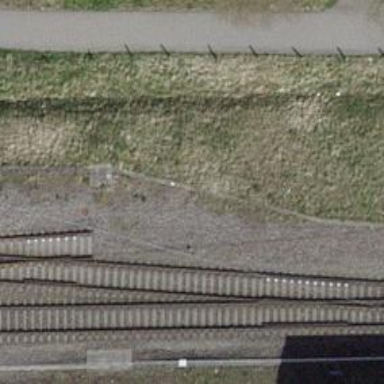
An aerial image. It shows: Siding railway track with one set of rails.